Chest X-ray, PA view. Patient: 75 years old, sex F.
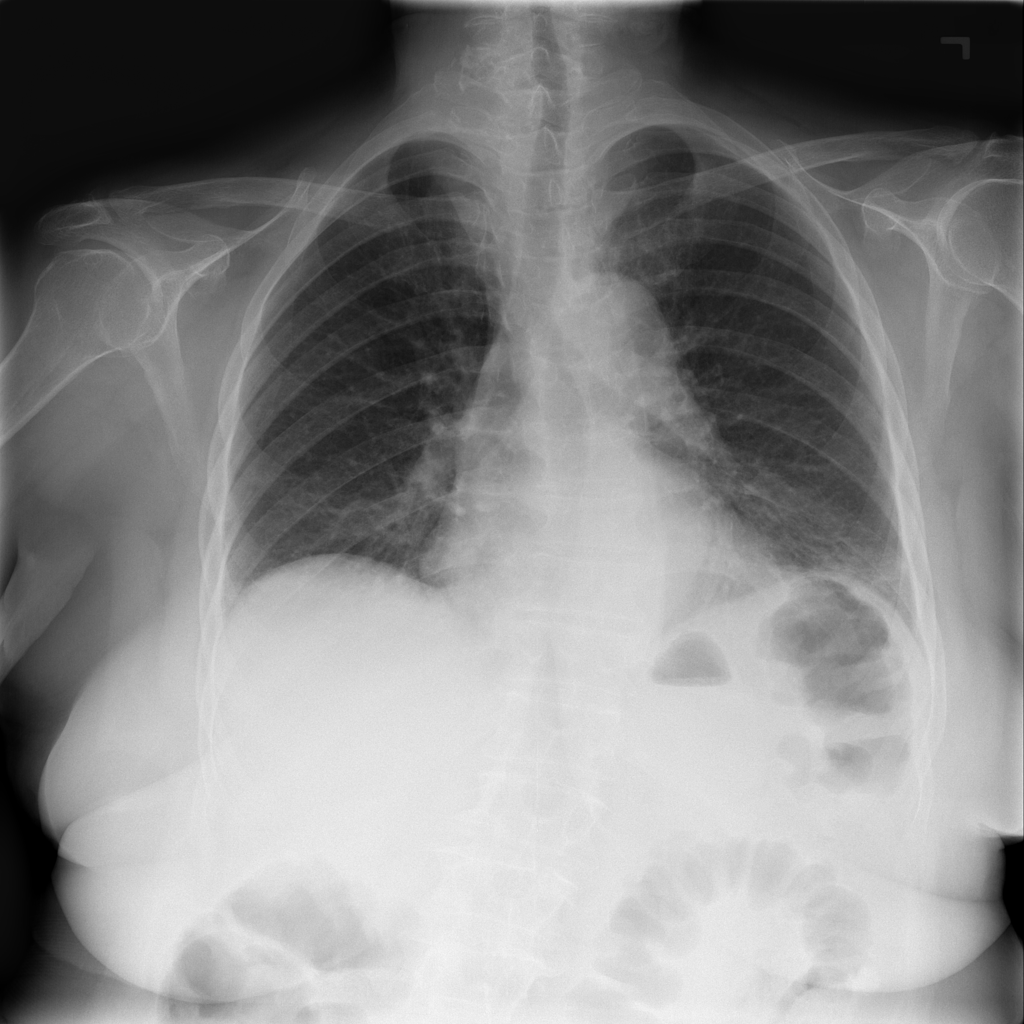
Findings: Atelectasis